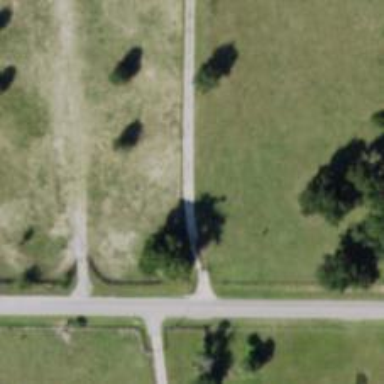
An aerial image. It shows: Driveway.